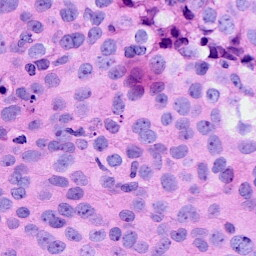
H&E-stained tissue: Breast